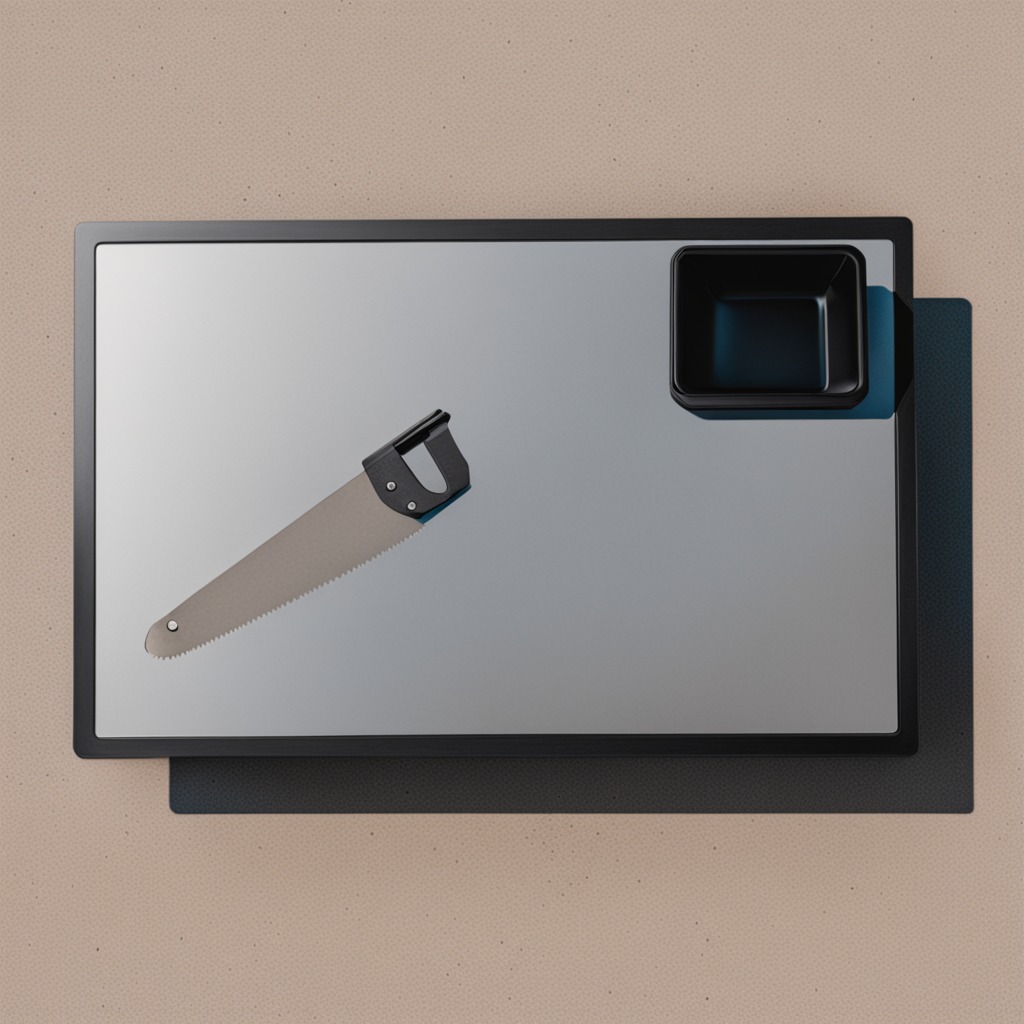
A handheld metal saw is lying on the table.